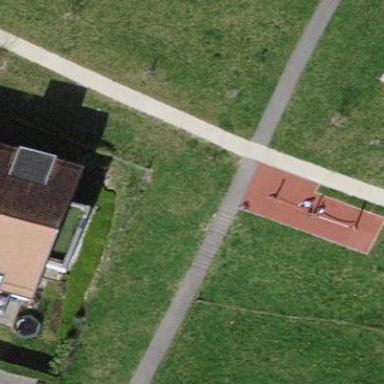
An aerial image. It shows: Playground area for leisure land.